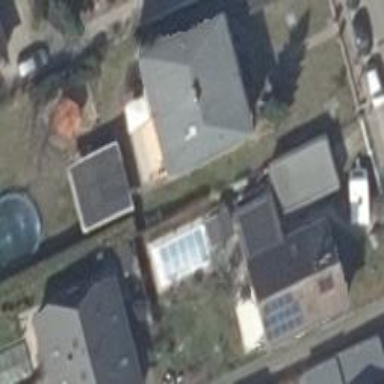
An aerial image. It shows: Semidetached house with flat roof.